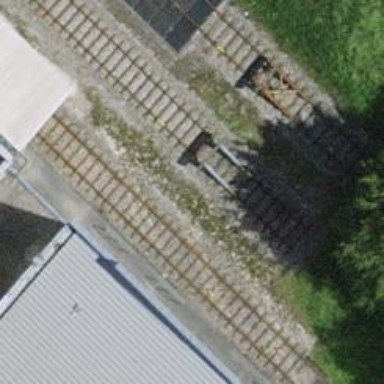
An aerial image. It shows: Railway buffer stop.